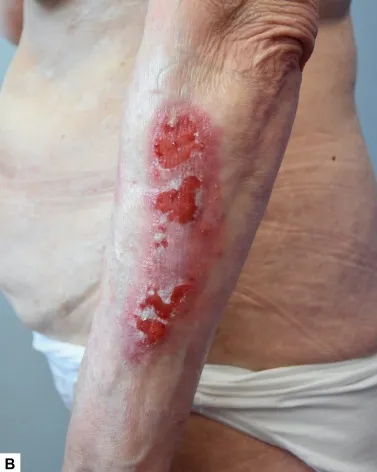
(A, B) Erosions superimposed on whitish plaques with atrophic epidermis at the right and left upper limbs.
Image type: medical_photograph (skin_photograph)